Interaction volume radius: 10 \u00c5
Interaction volume height: 45 \u00c5
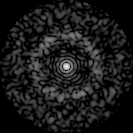
Disorder parameter: 0.8391